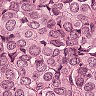
Metastatic tissue present: yes